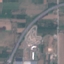
Land use / land cover: Highway